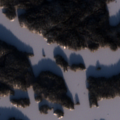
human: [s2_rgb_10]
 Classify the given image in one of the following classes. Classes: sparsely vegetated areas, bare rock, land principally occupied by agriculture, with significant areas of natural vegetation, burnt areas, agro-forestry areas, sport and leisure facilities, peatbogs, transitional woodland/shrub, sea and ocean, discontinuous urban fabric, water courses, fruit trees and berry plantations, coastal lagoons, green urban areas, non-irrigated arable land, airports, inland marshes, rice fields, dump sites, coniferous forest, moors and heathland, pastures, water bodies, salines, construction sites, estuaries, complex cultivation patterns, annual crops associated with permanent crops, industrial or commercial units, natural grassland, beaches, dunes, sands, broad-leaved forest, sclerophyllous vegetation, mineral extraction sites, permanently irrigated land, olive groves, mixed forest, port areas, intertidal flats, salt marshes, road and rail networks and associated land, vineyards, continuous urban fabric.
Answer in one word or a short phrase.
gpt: coniferous forest, mixed forest, water bodies